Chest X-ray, PA view. Patient: 55 years old, sex M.
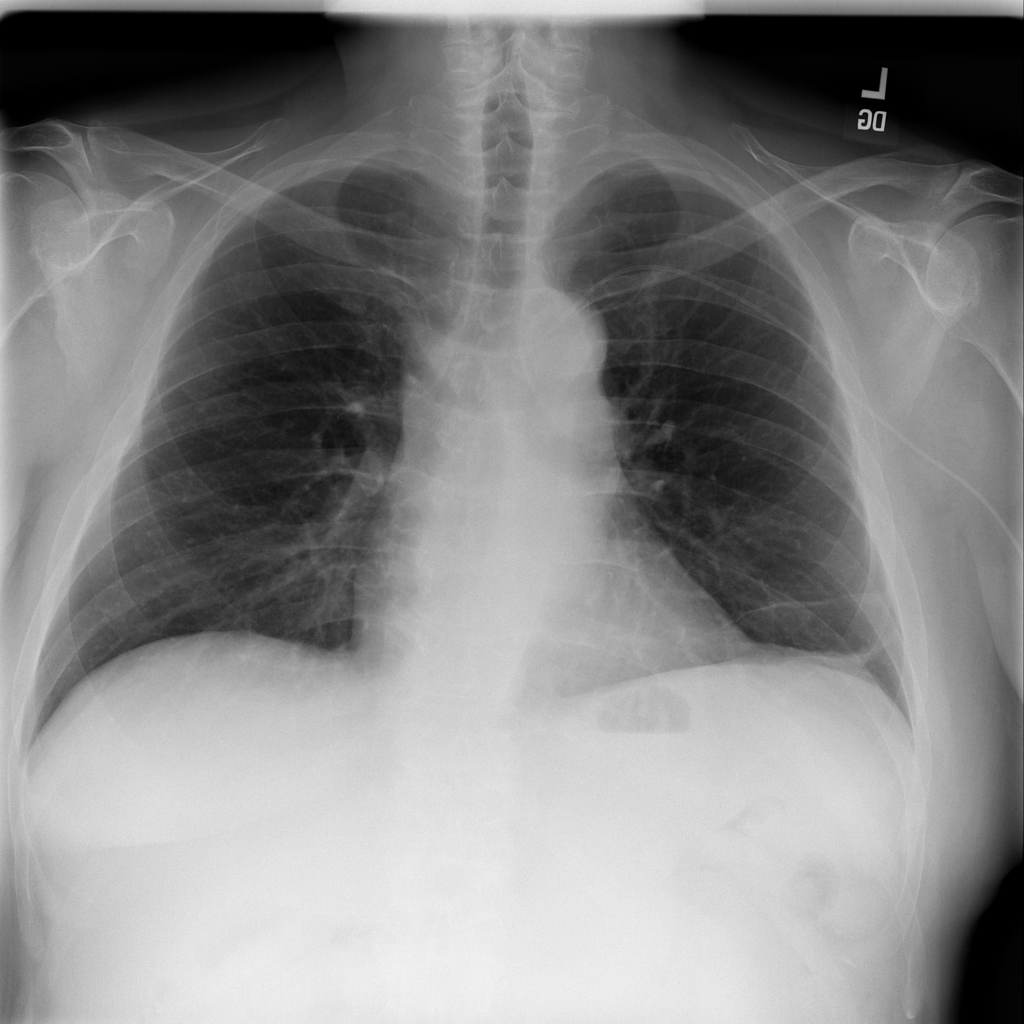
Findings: Atelectasis